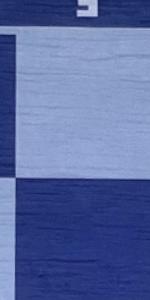
Label: Empty